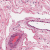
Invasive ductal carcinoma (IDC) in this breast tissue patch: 0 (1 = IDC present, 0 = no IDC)